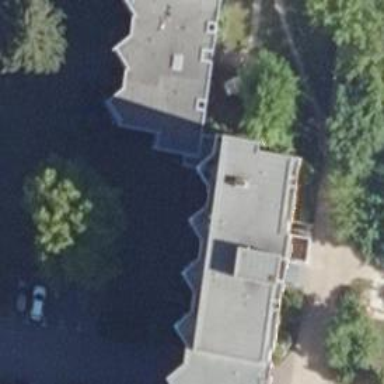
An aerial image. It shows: Apartment building with flat roof.